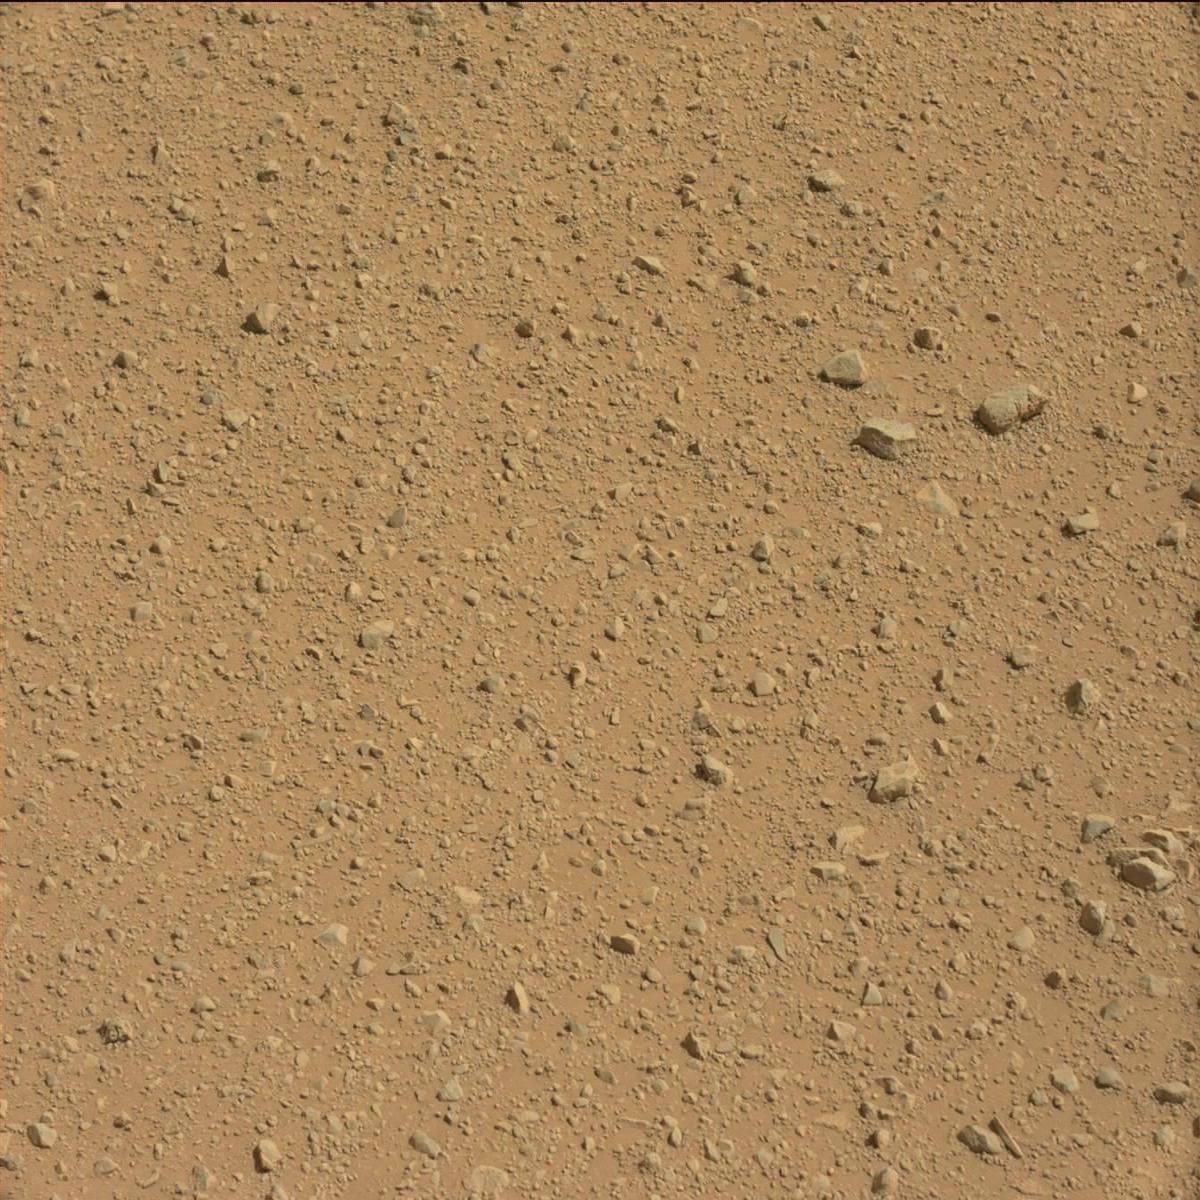
Terrain classes present: Bedrock, Sand / Soil